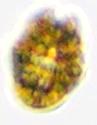
Label: Akashiwo